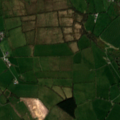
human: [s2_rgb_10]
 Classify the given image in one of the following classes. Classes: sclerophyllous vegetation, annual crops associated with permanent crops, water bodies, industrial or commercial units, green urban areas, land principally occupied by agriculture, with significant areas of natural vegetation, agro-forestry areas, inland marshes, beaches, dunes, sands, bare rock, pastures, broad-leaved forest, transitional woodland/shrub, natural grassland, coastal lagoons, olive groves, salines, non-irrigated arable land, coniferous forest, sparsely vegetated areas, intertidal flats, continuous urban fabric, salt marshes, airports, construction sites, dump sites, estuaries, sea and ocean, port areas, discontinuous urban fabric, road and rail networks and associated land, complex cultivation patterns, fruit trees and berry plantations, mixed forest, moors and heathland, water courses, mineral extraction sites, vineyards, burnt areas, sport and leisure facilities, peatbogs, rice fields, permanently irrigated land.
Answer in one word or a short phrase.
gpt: pastures